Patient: sex F, age 47
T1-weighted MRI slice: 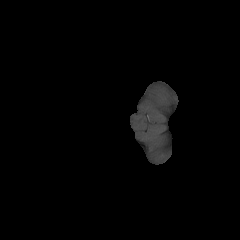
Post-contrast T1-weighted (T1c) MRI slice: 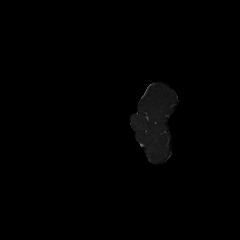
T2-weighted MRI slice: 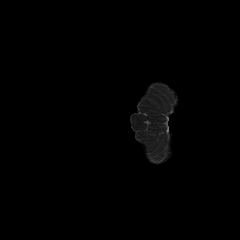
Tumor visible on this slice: no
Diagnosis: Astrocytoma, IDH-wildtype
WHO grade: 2